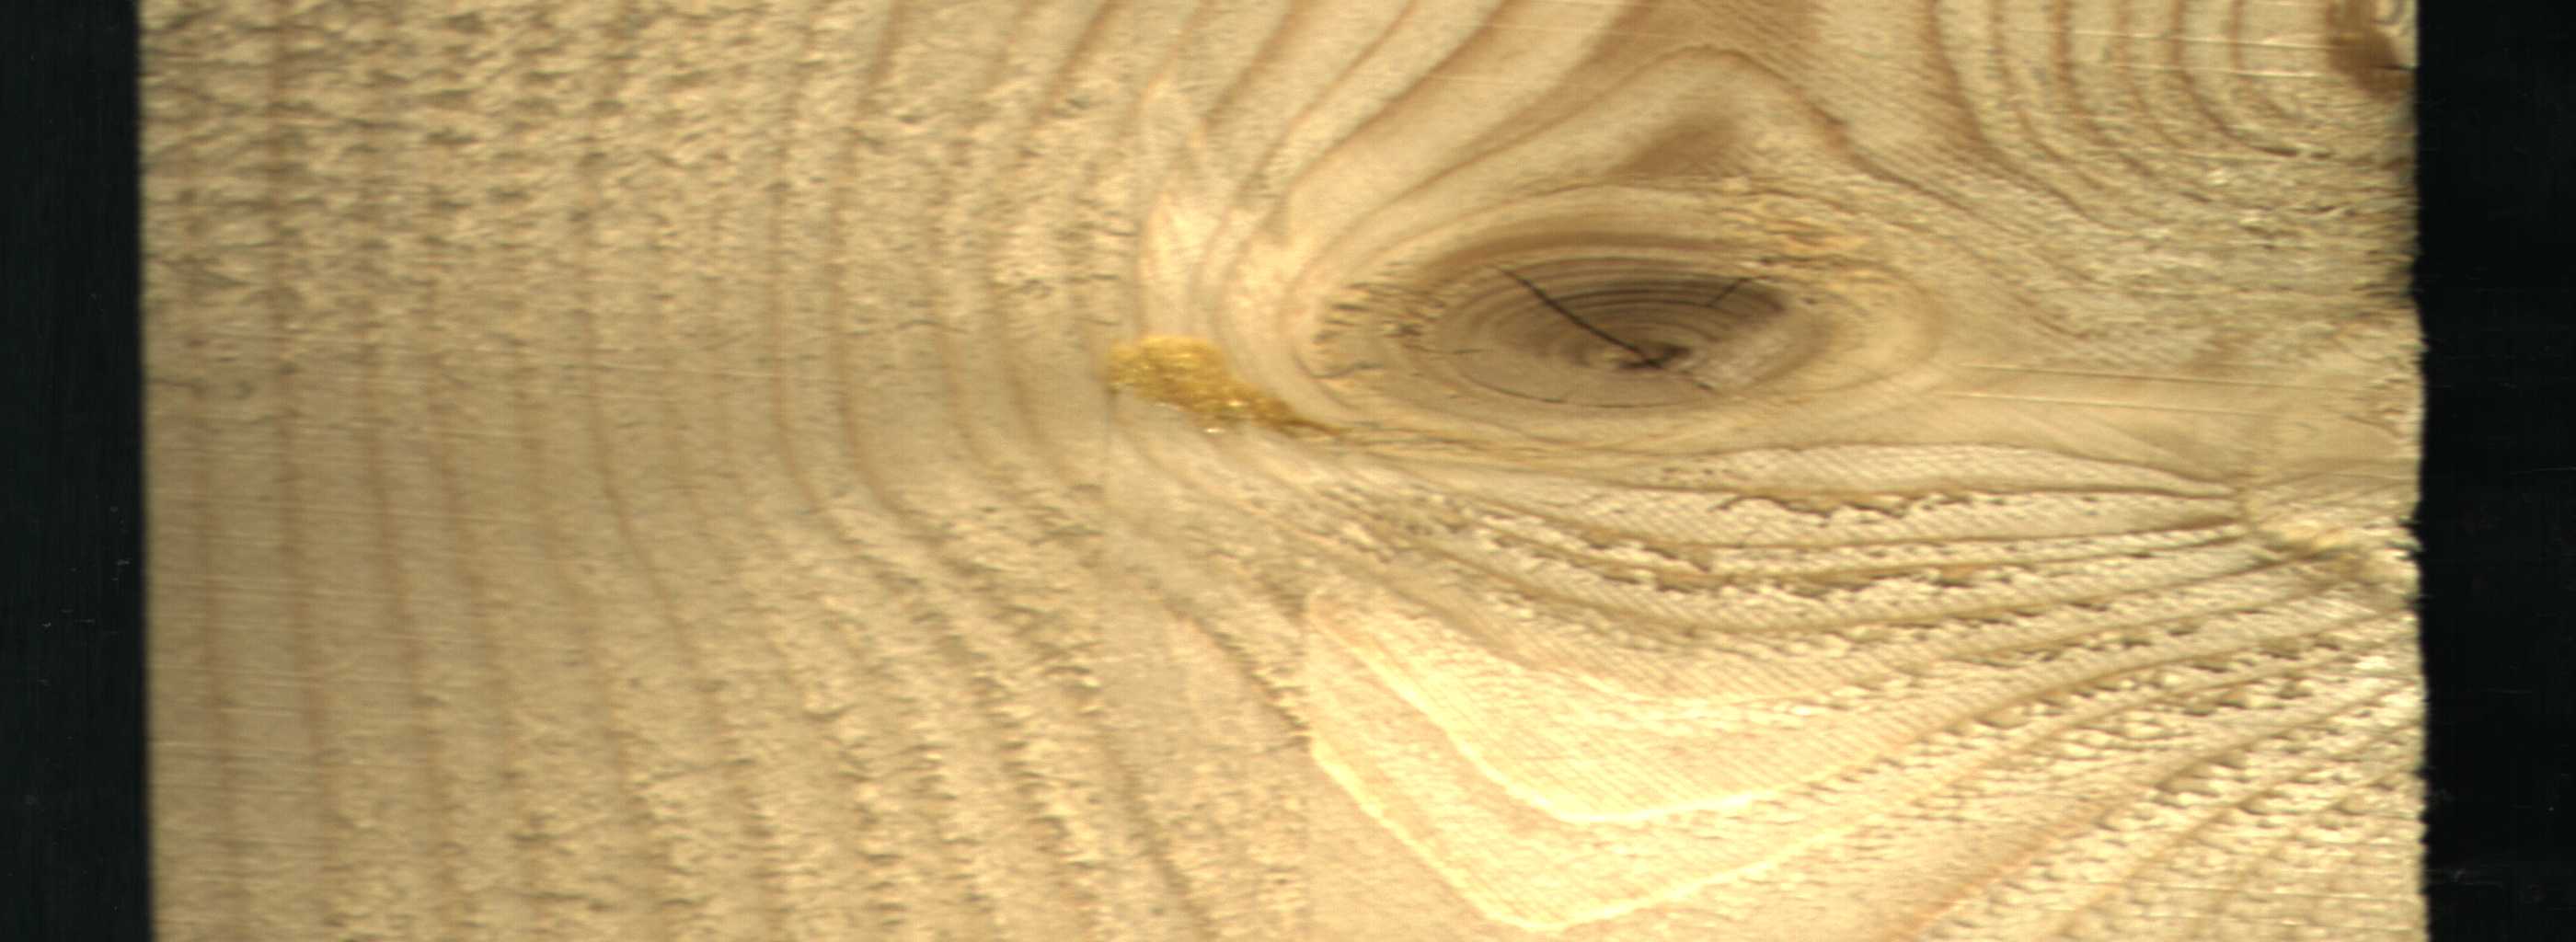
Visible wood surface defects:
resin
knot_with_crack